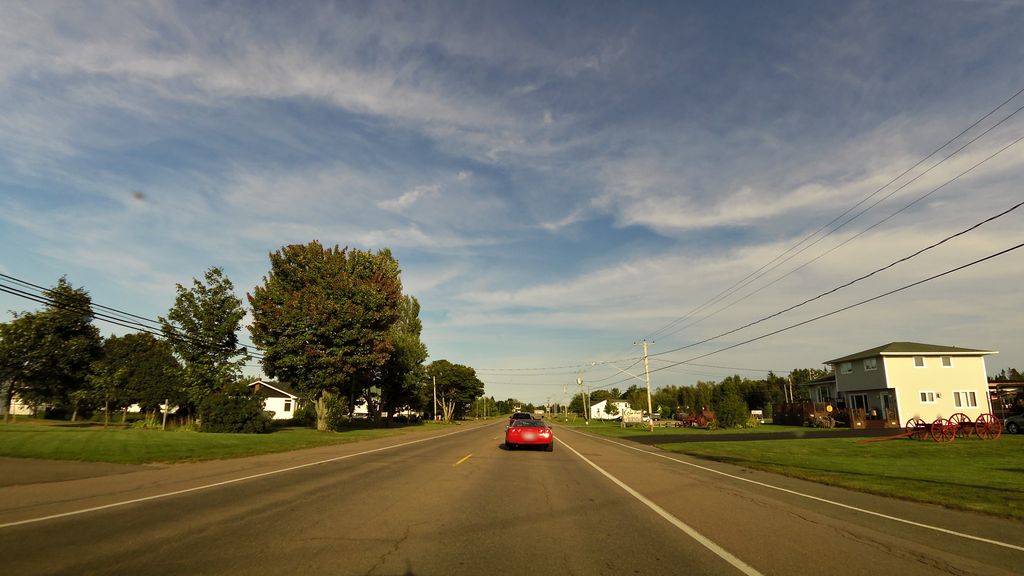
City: charlottetown